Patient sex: F
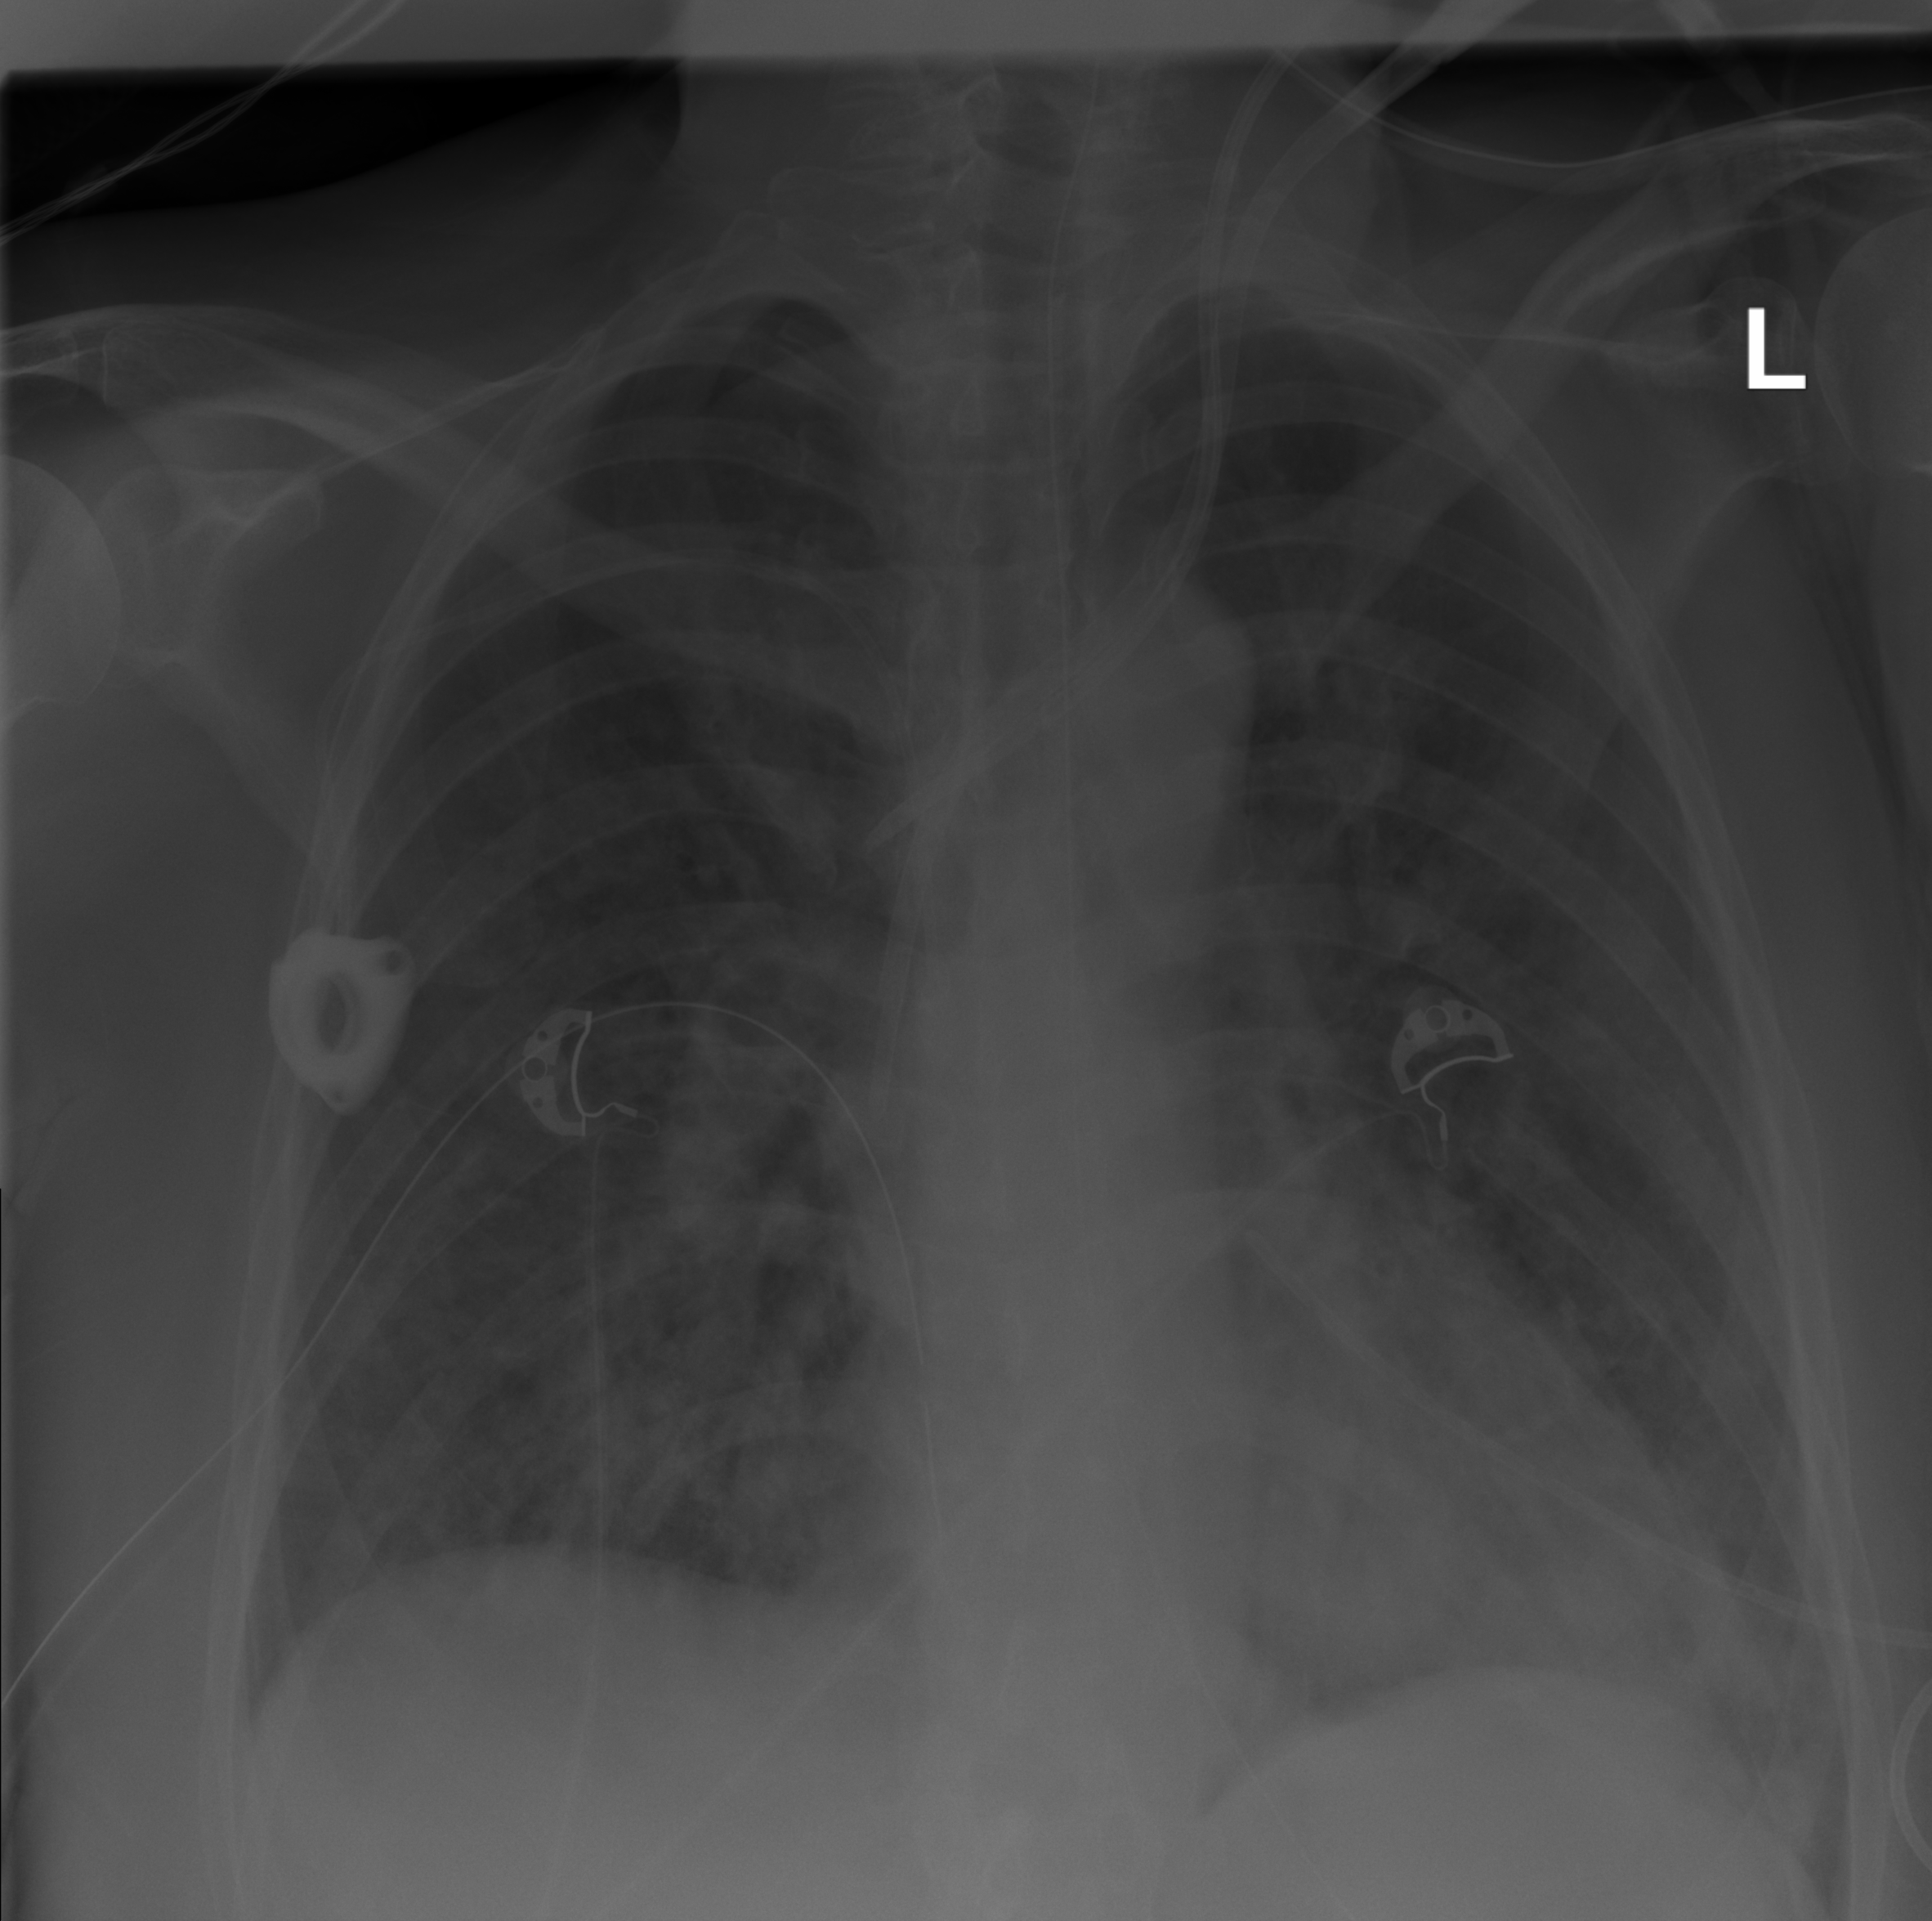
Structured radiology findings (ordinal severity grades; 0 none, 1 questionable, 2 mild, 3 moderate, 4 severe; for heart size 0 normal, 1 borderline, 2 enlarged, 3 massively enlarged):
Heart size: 1
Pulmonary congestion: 2
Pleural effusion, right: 0
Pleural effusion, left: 0
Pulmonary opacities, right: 3
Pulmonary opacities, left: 3
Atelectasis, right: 0
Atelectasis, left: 0